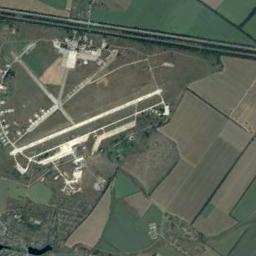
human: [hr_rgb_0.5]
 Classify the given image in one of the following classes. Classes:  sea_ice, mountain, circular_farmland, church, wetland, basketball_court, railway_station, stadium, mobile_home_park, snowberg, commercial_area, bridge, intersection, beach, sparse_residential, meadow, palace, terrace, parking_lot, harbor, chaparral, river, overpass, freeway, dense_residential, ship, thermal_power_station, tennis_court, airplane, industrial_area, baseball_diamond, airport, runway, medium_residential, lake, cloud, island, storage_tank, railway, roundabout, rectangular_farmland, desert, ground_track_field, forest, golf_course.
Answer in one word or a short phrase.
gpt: airport